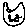
Label: cat